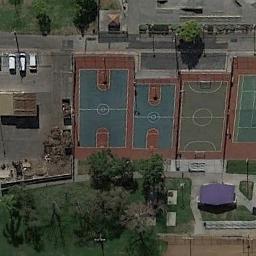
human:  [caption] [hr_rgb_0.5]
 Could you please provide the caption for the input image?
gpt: There is a basketball court on the vacant lot .

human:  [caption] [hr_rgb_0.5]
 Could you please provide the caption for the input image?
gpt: Next to the basketball courts is a large vacant lot with cars parked on it .

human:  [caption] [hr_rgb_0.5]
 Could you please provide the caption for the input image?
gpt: There are four basketball courts on the open place next to some trees and a parking lot .

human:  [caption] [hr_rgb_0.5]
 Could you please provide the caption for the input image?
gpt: Three basketball courts of different sizes next to a badminton court and a parking lot beside .

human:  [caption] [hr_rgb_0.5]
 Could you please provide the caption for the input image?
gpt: The blue building is next to the basketball courts .